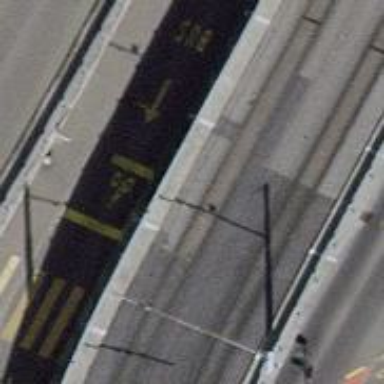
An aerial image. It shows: Road with traffic signals.